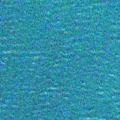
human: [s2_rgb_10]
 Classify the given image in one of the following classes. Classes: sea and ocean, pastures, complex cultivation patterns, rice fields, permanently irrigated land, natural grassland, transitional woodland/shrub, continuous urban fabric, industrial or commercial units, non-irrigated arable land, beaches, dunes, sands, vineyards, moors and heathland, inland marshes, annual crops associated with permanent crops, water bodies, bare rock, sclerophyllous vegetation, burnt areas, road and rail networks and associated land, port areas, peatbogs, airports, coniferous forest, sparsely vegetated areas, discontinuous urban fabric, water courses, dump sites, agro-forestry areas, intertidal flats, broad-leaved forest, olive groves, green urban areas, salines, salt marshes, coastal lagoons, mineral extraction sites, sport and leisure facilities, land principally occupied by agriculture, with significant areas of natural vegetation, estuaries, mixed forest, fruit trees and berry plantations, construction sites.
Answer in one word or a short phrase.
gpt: sea and ocean